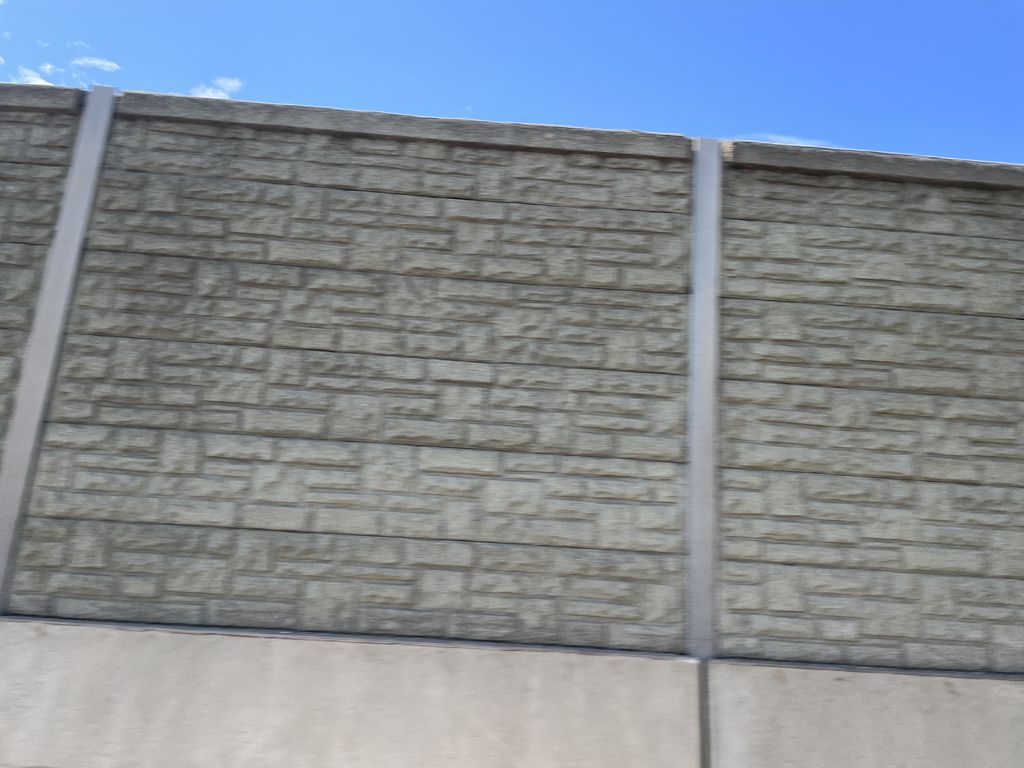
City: hamilton